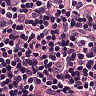
Metastatic tissue present: no